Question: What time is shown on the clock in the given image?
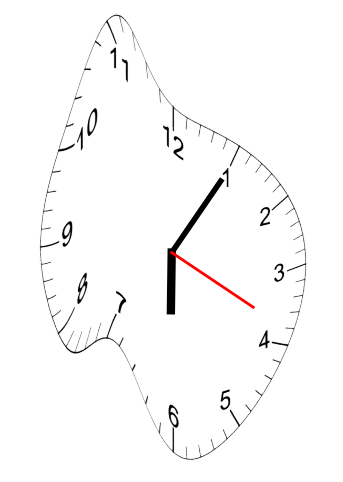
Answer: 06:05:19